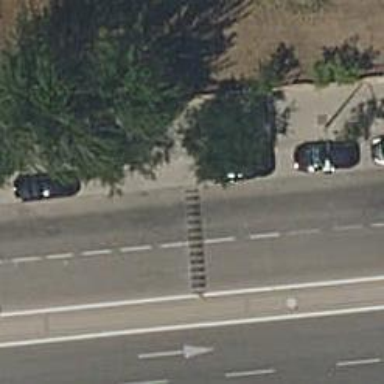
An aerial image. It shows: Bump for traffic calming.